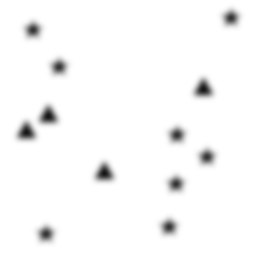
Squares: 0
Triangles: 4
Stars: 8
Total shapes: 12